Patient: sex M, age 44
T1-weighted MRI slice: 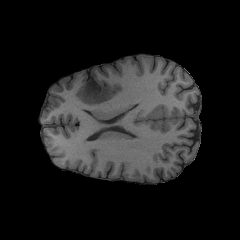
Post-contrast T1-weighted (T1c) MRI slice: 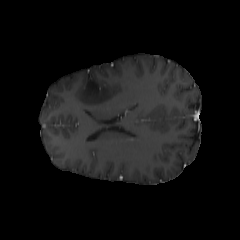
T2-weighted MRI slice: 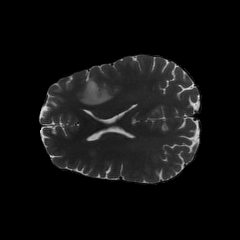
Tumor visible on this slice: yes
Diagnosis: Astrocytoma, IDH-mutant
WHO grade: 2